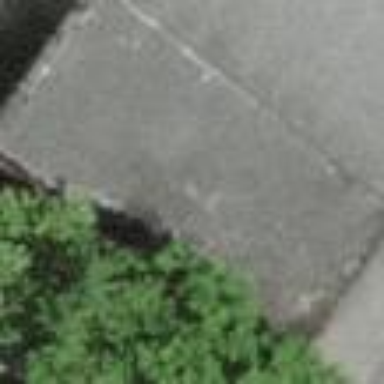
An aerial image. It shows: View of roof of building.